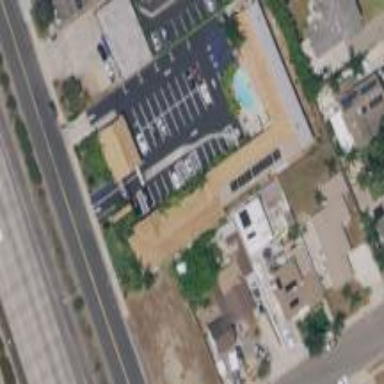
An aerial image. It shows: Building that is motel.